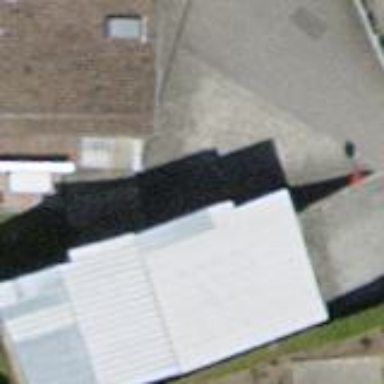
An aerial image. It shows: Shed building.